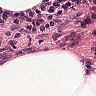
Metastatic tissue present: no